Question: I am using WebStorm to make React application.
Firstly, when I use JSX tag attribute, it automatically creates curly brace. How can I disable this option?
Secondly, when our source code was modified, many IDE shows us that this file is changed. In VSCode it's done like this:

but WebStorm is not. So I can't know whether this file has changed or not. How can I set this?
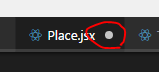
Answer: > Firstly, when I use JSX tag attribute, it automatically creates curly brace. How can I disable this option?
See <URL>
> Secondly, when our source code was modified, many IDE shows us that this file is changed.
1. Settings/Preferences
2. Editor | General | Editor Tabs
3. Enable Mark modified tabs with asterisk option.
<URL>